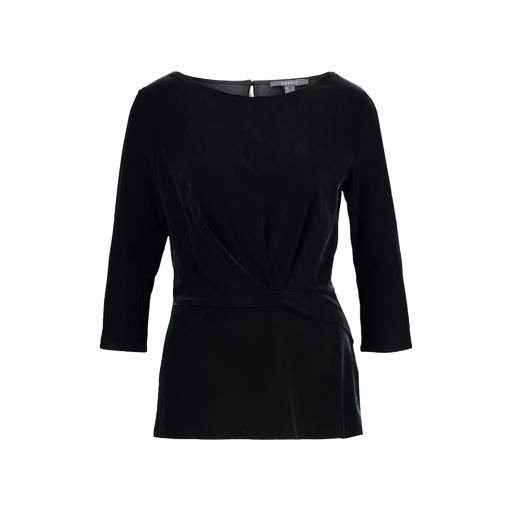
black three-quarter-sleeve top only macy, black tie-front top, black knot-detail blouse, white background